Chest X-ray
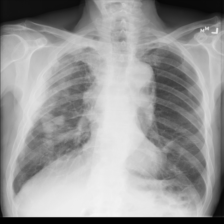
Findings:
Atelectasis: positive
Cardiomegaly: negative
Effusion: negative
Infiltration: negative
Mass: positive
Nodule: positive
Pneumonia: negative
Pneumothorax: negative
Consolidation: negative
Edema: negative
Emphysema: negative
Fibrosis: negative
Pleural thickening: negative
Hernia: negative